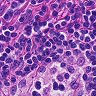
Metastatic tissue present: no